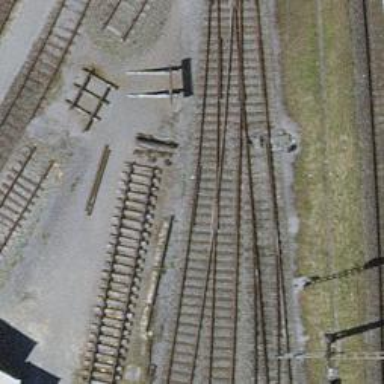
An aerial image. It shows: Railway yard with single rail track. The electrified track has contact line for power supply.